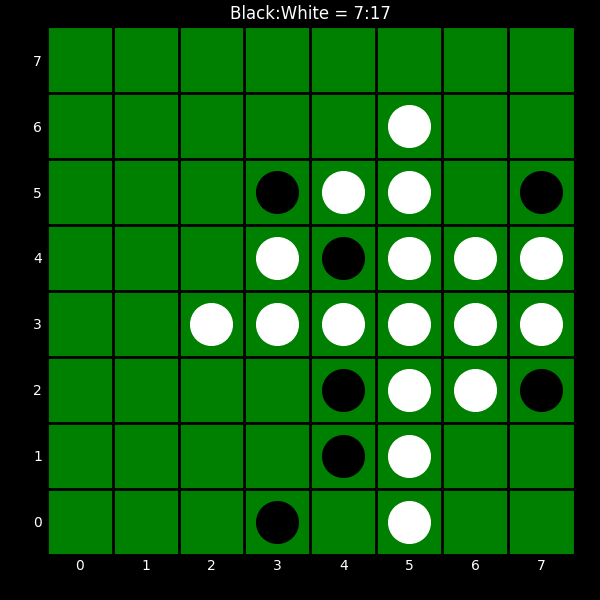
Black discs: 7
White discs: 17